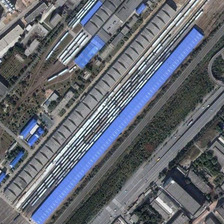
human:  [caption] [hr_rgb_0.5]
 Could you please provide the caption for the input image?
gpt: there are some roads and some buildings .

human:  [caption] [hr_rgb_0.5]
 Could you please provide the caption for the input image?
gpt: the roads are grey and the buildings are colorful .

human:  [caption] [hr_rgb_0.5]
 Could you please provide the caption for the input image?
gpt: many buildings are in two sides of a railway station with a long blue building .

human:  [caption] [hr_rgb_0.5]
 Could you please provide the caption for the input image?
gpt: many buildings are in two sides of a railway station with a long blue building .

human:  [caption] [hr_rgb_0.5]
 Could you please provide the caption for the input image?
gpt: there are some roads and some buildings .